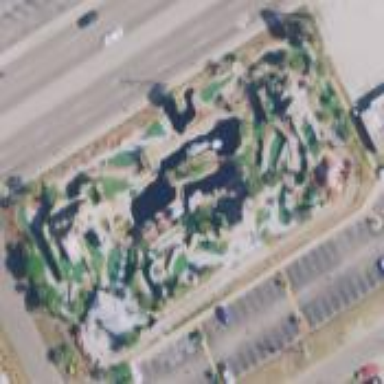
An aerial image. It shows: Miniature golf course.